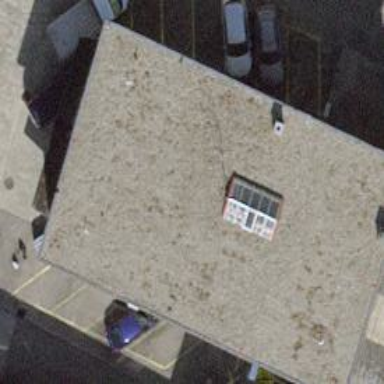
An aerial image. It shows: Commercial building.